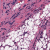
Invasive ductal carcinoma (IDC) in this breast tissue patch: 0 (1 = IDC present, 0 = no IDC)